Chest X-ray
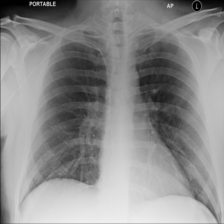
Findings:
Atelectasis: negative
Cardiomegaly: negative
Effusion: negative
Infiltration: negative
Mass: negative
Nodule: negative
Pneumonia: negative
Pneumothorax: negative
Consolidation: negative
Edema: negative
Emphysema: negative
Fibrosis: negative
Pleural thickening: negative
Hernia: negative